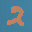
Label: 2